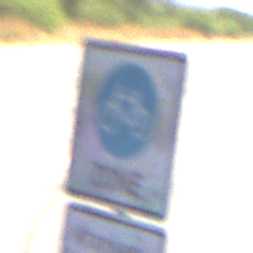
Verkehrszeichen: BeginnFahrradzone
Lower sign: BesondereFahrzeugeUndTransportgueter4
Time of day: Midday
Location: Roofed (Underpass)
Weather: Clear
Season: NotSpecified
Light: Natural